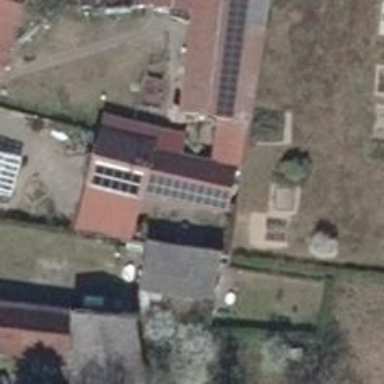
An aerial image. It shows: Solar photovoltaic panel generating electricity through small installation.